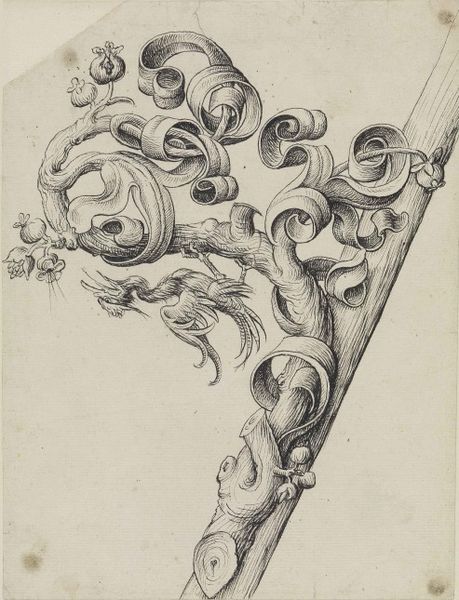
Titel: Krabben-Ornament (Astwerkkrabbe mit pickendem Vogel)
Künstler: Anonym (15. Jh. D)
Standort: Karlsruhe
Institution: Staatliche Kunsthalle Karlsruhe
Schlagwörter: baum, blätter, feder, laub, vogel, weiß, ausschnitt, blume, blumen, fenster, grau, holz, schwarz, skizze, zeichnung, blüte, blüten, obst, tier, muster, ornament, federn, gefieder, ast, natur, stamm, vögel, auge, blatt, pflanze, schleifen, locken, stock, frucht, früchte, ranken, schwung, papier, ecke, modell, schnabel, stab, studie, grafik, graphik, linien, material, dekoration, detail, dekor, floral, verzierung, stiel, tusche, anschnitt, wurzel, zweig, wirbel, beeren, druck, schwarz-weiß, schraffur, radierung, stich, illustration, bleistift, krallen, küken, reiher, entwurf, gedreht, ranke, schnitzerei, flecken, krümmung, pergament, geringelt, schnörkel, späne, hagebutte, knospe, knospen, has, verschlungen, rollen, zunge, blattwerk, schräge, eiche, kralle, knorrig, volute, beere, bänder, filigran, musterbuch, vegetabil, kupferstich, verdreht, verspielt, spiralen, spirale, botanik, asche, rundungen, geschnitzt, schlingen, nuss, idee, groteske, arabeske, entwurd, kriechblume, bils, schnitz, phönix, eichel, schlaufen, füchte, floralmuster, escher, schnörke, vogeljunges, unrealistisch, kapseln, kringeln, zerrupft, bleisftift, blátter, schitz, krächzen, hasel, hochftomat